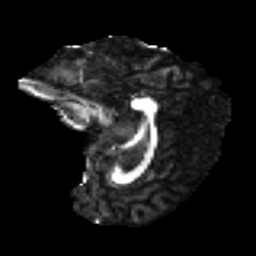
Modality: FA
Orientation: sagittal
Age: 30
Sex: male
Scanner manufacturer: ge
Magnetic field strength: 3 T
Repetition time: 7.8 s
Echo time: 0.0606 s